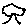
Label: tree